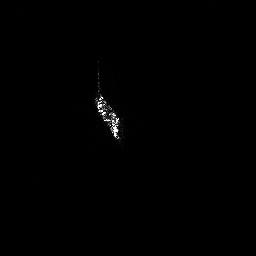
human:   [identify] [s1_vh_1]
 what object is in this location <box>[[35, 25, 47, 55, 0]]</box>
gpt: <ref>1 large ship at the center</ref>